Question: I'm working on my A2 coursework, where we're using access to create a database management system. For part of my system, I have a query which counts how many items a user has rented within a given time period. Now, I need to update this value and insert it into the users table.
In the Users Table, there is a field called "GamesRentedThisMonth". I've made a query which calculated this value. I've set up relationships of the query to link the UserID to the User table.
'''
UPDATE Users INNER JOIN UserGamesRentedThisMonth ON (Users.ID = UserGamesRentedThisMonth.UserID)
SET Users.GamesRentedThisMonth = UserGamesRentedThisMonth.CountOfOrderID
'''
Design view:

I've even tried to check the query:
'''
UPDATE Users INNER JOIN UserGamesRentedThisMonth ON (Users.ID = UserGamesRentedThisMonth.UserID) SET Users.GamesRentedThisMonth = 5;
'''
which still yields the error.
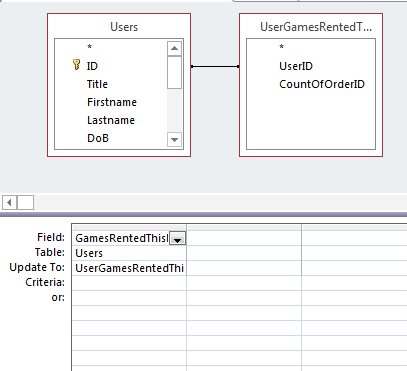
Answer: In some cases there's no getting around creating a temporary table as GavinP describes in his answer, but Access supports "Domain Aggregate Functions" which can often be used to work around the issue. In your case you could use the 'DLookUp()' function this way:
'''
UPDATE Users SET
GamesRentedThisMonth = DLookUp("CountOfOrderID", "UserGamesRentedThisMonth", "UserID=" & ID)
'''